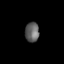
Tissue: lung
Cell type: Pericytes
Senescence score: 0.5782
Nuclear area (px): 270
Mean DAPI intensity: 96.985